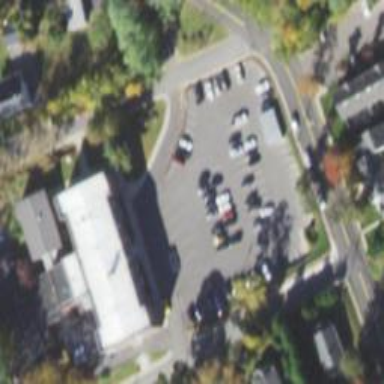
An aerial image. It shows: School building or complex.